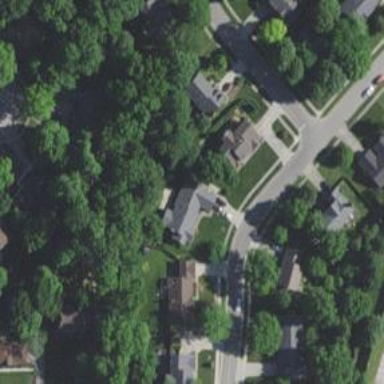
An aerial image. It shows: Residential road with asphalt surface and separate sidewalk.